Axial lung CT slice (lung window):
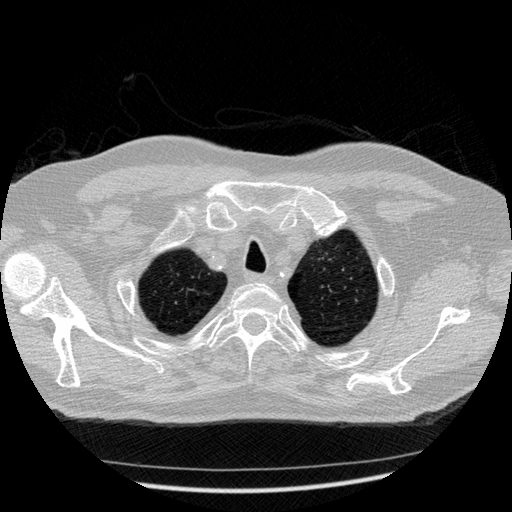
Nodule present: no